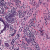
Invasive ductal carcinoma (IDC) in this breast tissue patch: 0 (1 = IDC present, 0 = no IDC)